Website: macys
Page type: cart
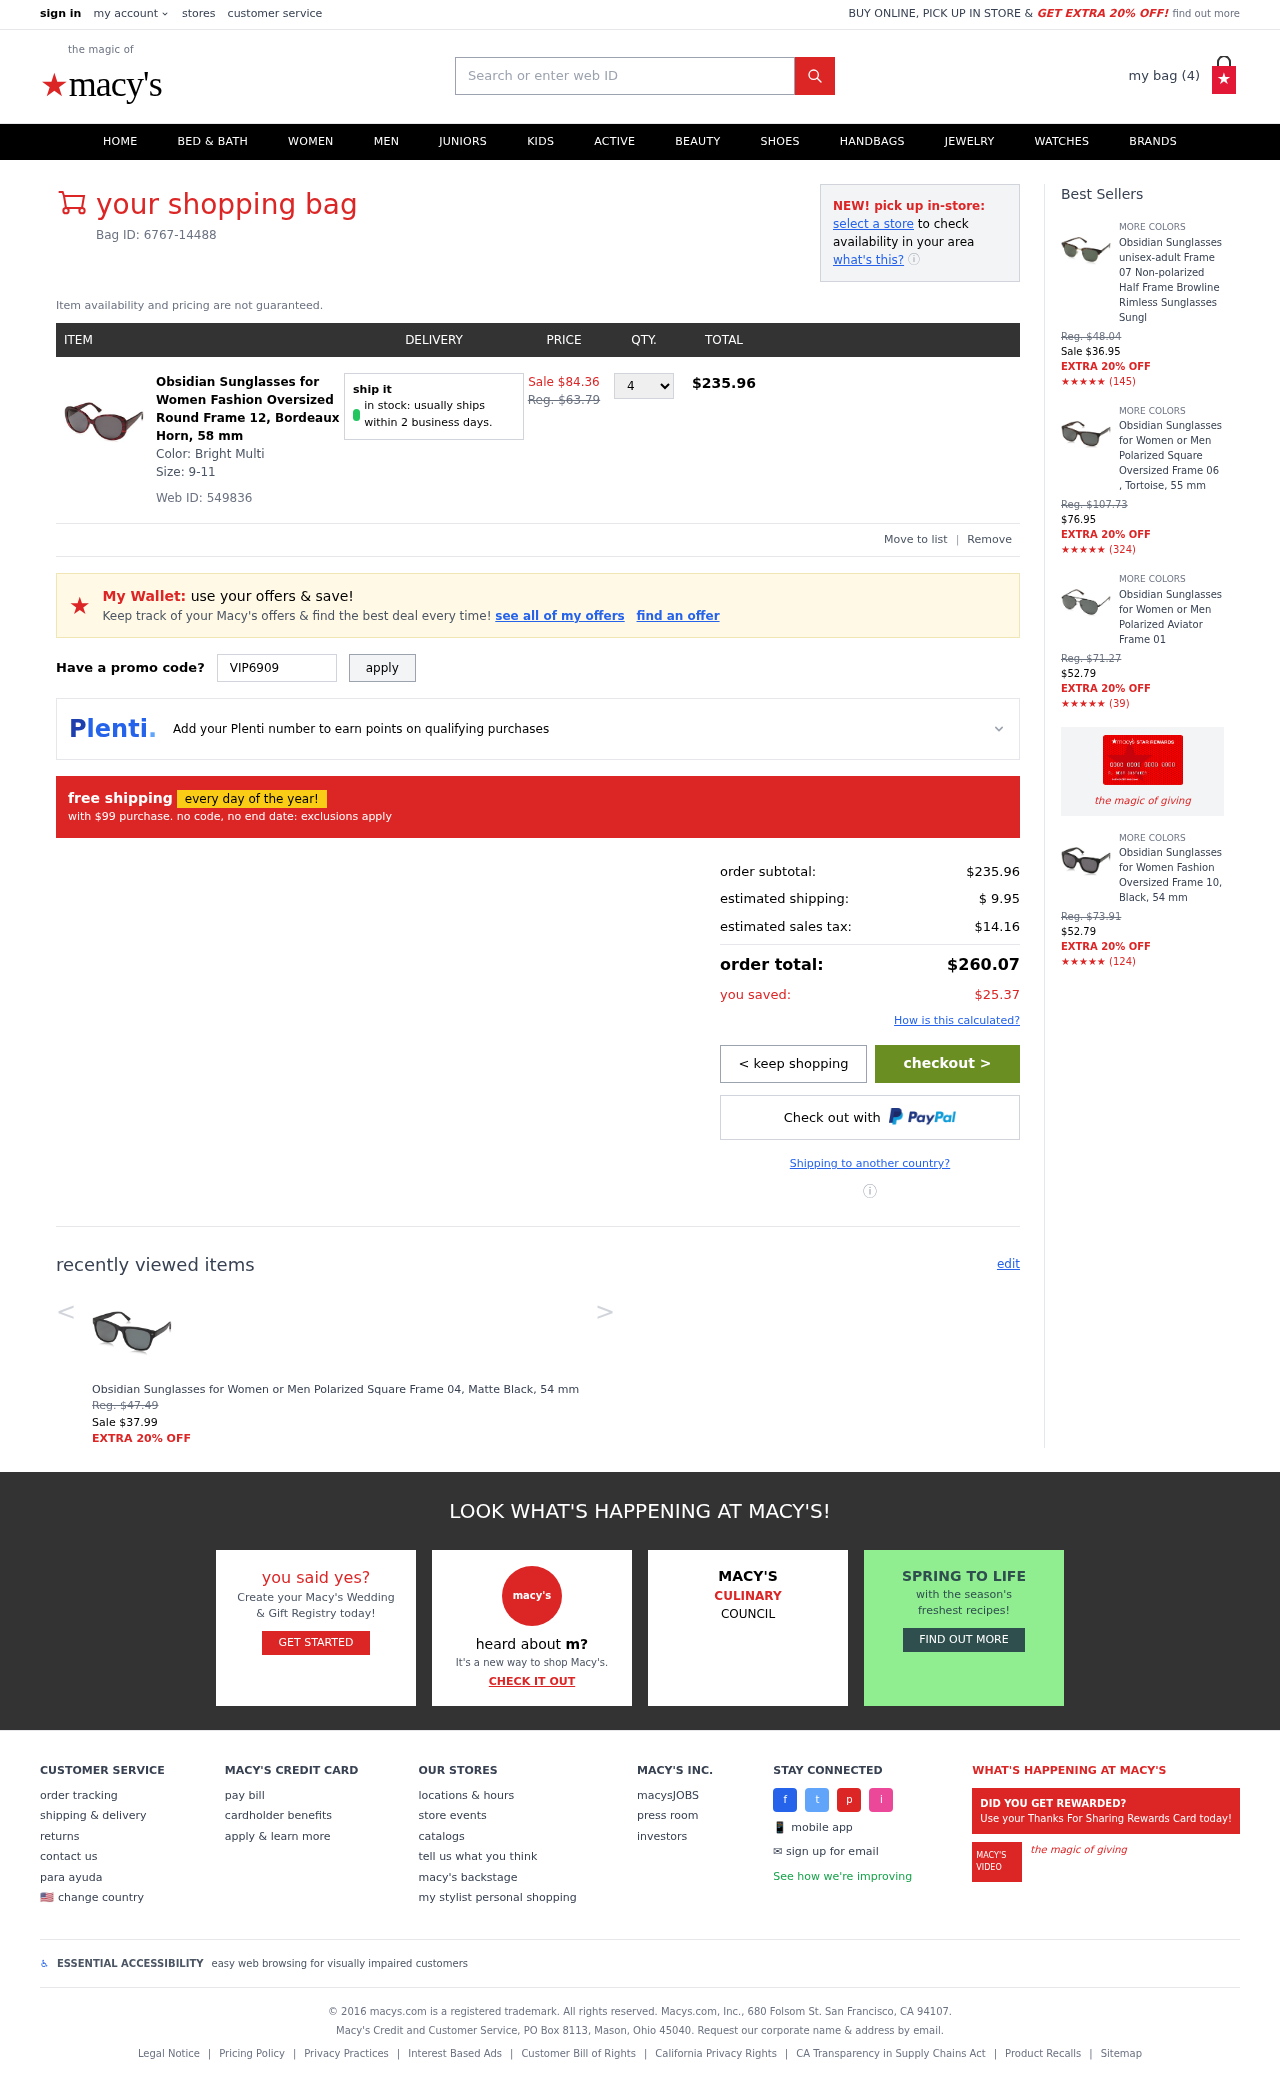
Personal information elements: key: PII_PROMO_CODE
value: VIP6909
Product elements: key: PRODUCT1_NAME
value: Obsidian Sunglasses for Women Fashion Oversized Round Frame 12, Bordeaux Horn, 58 mm
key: PRODUCT1_PRICE
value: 58.99
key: PRODUCT1_QUANTITY
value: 4
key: PRODUCT2_NAME
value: Obsidian Sunglasses for Women or Men Polarized Square Frame 04, Matte Black, 54 mm
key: PRODUCT2_PRICE
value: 37.99
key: PRODUCT3_NAME
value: Obsidian Sunglasses unisex-adult Frame 07 Non-polarized Half Frame Browline Rimless Sunglasses Sungl
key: PRODUCT3_NUM_RATINGS
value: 145
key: PRODUCT3_PRICE
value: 36.95
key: PRODUCT4_NAME
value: Obsidian Sunglasses for Women or Men Polarized Square Oversized Frame 06 , Tortoise, 55 mm
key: PRODUCT4_NUM_RATINGS
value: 324
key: PRODUCT4_PRICE
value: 76.95
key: PRODUCT5_NAME
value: Obsidian Sunglasses for Women or Men Polarized Aviator Frame 01
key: PRODUCT5_NUM_RATINGS
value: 39
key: PRODUCT5_PRICE
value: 52.79
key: PRODUCT6_NAME
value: Obsidian Sunglasses for Women Fashion Oversized Frame 10, Black, 54 mm
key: PRODUCT6_NUM_RATINGS
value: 124
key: PRODUCT6_PRICE
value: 52.79
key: PRODUCT1_ORIGINAL_PRICE
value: Sale $84.36
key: PRODUCT1_TOTAL
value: $235.96
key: PRODUCT2_ORIGINAL_PRICE
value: Reg. $47.49
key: PRODUCT3_ORIGINAL_PRICE
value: Reg. $48.04
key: PRODUCT3_RATING
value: ★★★★★
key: PRODUCT4_ORIGINAL_PRICE
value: Reg. $107.73
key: PRODUCT4_RATING
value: ★★★★★
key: PRODUCT5_ORIGINAL_PRICE
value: Reg. $71.27
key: PRODUCT5_RATING
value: ★★★★★
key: PRODUCT6_ORIGINAL_PRICE
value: Reg. $73.91
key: PRODUCT6_RATING
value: ★★★★★
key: PRODUCT_WEB_ID
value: Web ID: 549836
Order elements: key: ORDER_NUM_ITEMS
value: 4
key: ORDER_BAG_ID
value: Bag ID: 6767-14488
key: ORDER_SUBTOTAL
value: $235.96
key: ORDER_SHIPPING_COST
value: $ 9.95
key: ORDER_TAX
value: $14.16
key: ORDER_TOTAL
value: $260.07
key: ORDER_SAVINGS
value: $25.37
Search elements: key: HEADER_SEARCH
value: Search or enter web ID